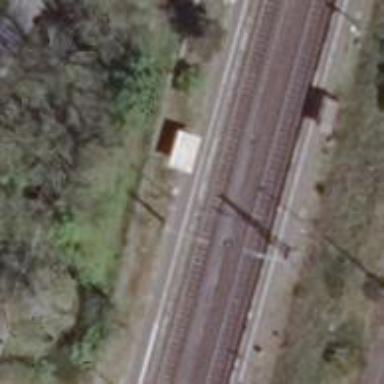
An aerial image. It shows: Railway station that also serves as public transport station.